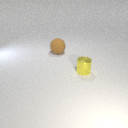
large brown rubber sphere to the left of small yellow metal cylinder